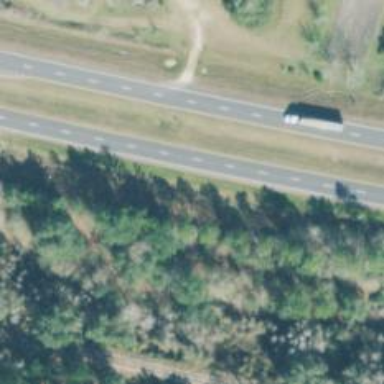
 surfaced with asphalt. It is classified as trunk highway."